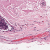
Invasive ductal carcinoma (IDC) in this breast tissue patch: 0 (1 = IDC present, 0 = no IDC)